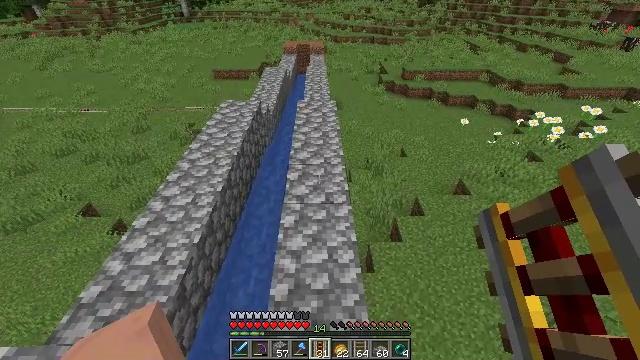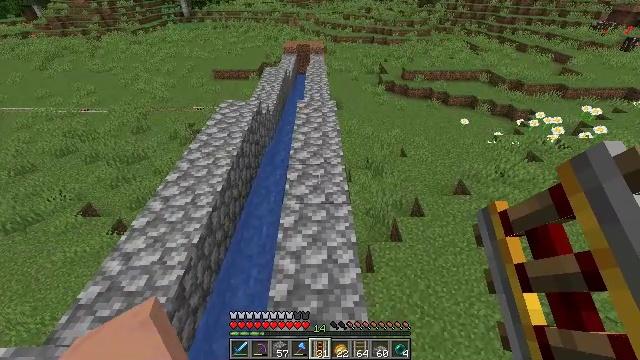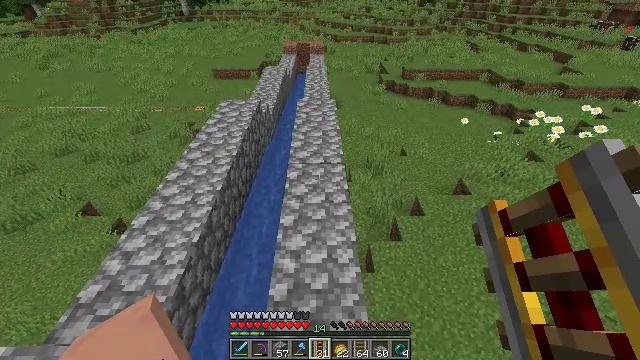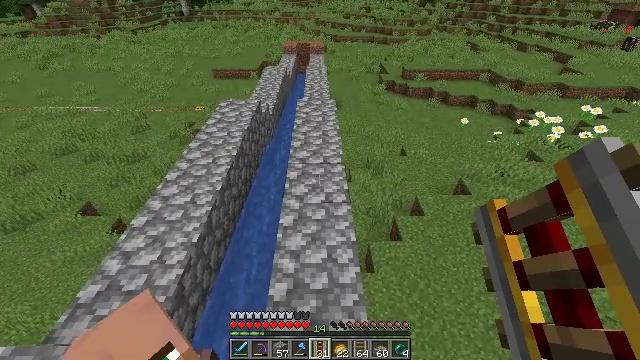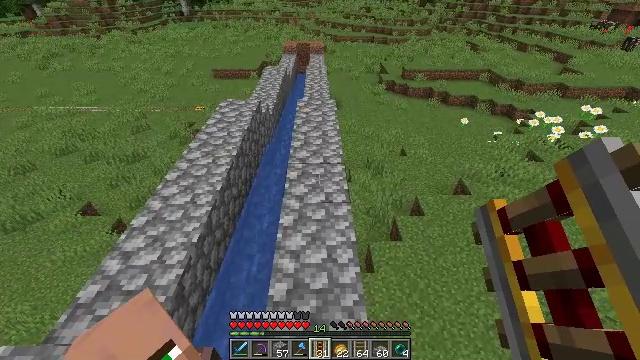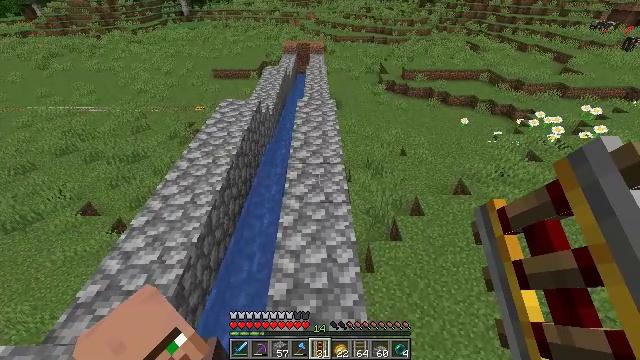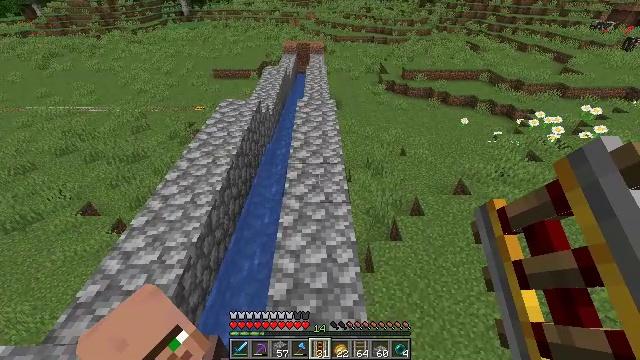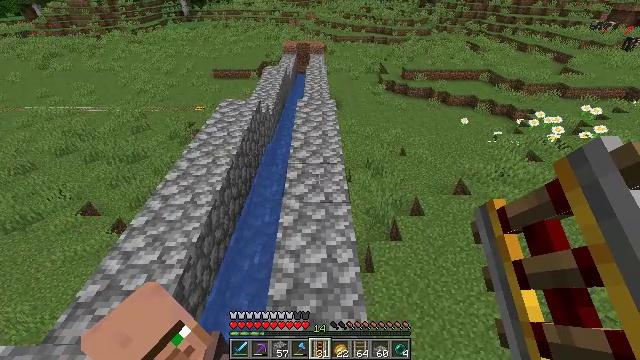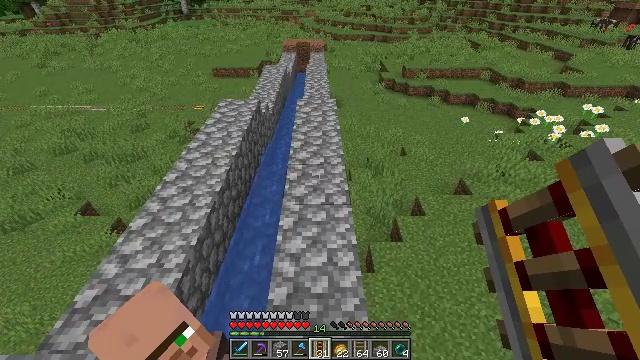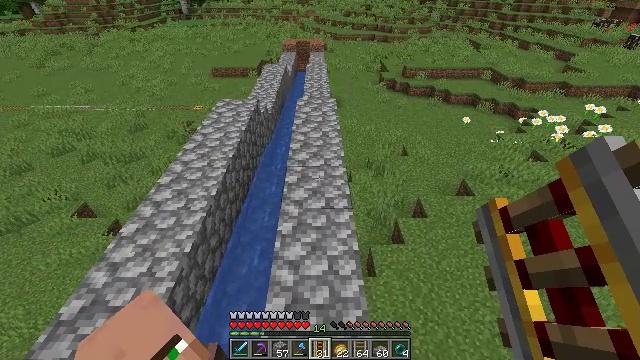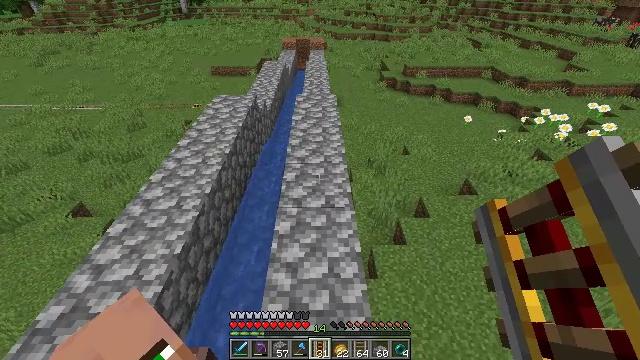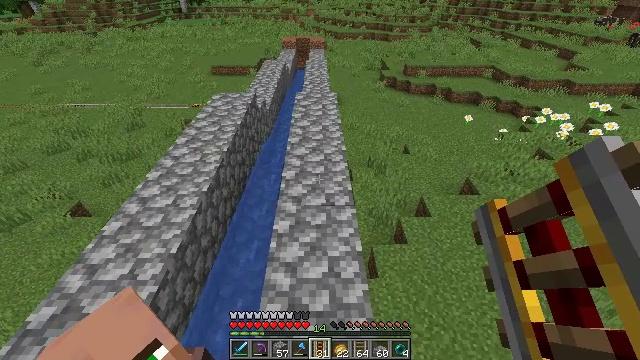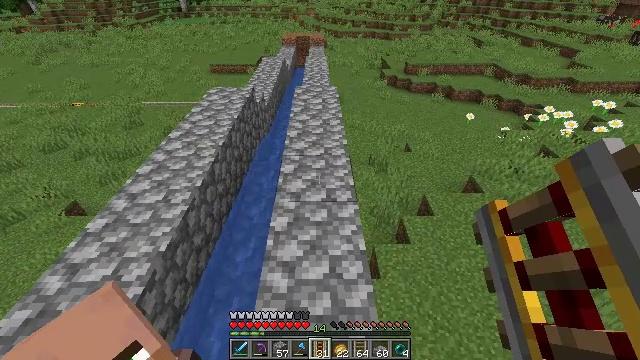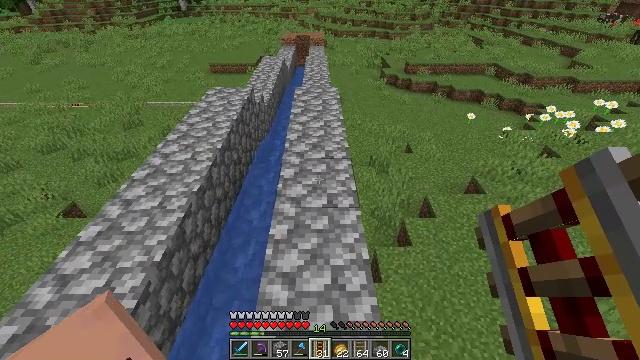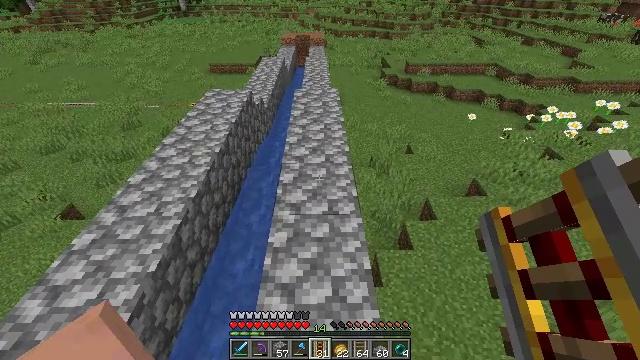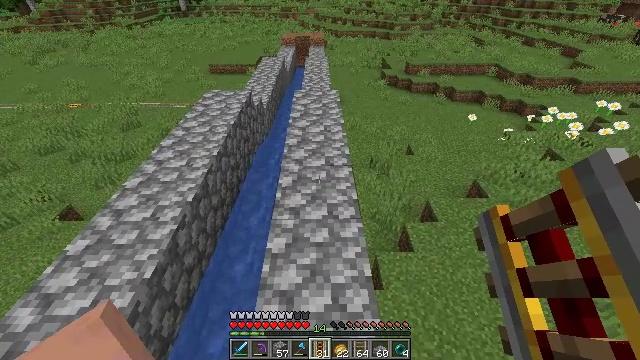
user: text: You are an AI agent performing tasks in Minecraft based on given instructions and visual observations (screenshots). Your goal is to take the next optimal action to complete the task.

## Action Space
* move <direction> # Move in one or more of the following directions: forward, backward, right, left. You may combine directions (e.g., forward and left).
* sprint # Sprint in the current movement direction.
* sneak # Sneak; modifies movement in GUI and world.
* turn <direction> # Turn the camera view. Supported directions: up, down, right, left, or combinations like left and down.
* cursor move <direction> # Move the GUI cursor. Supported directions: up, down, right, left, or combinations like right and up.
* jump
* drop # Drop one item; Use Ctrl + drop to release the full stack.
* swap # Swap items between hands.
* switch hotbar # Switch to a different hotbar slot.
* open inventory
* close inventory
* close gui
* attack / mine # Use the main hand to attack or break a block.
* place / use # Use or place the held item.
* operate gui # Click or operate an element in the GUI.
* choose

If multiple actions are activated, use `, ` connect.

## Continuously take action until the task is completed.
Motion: motion action
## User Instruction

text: Attack the ground to gather dirt.
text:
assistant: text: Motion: no_op
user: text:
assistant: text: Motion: no_op
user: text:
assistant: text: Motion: no_op
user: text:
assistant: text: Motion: no_op
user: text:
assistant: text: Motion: no_op
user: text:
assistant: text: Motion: no_op
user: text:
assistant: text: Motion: no_op
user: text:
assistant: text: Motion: move forward
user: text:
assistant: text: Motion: move forward
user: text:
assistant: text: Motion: move forward
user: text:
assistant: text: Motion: move forward
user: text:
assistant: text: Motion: move forward
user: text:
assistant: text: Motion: no_op
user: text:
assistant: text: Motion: no_op
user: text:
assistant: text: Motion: no_op
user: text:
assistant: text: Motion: no_op
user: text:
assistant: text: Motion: turn down
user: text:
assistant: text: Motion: turn left and down
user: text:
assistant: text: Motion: turn left and down
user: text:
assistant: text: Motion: turn left
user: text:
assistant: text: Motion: turn left
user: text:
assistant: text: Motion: turn left
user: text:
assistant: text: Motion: no_op
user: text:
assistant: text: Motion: no_op
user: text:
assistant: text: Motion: no_op
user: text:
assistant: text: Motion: no_op
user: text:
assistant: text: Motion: no_op
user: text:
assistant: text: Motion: no_op
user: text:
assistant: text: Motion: no_op
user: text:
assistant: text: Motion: no_op